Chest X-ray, PA view. Patient: 57 years old, sex F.
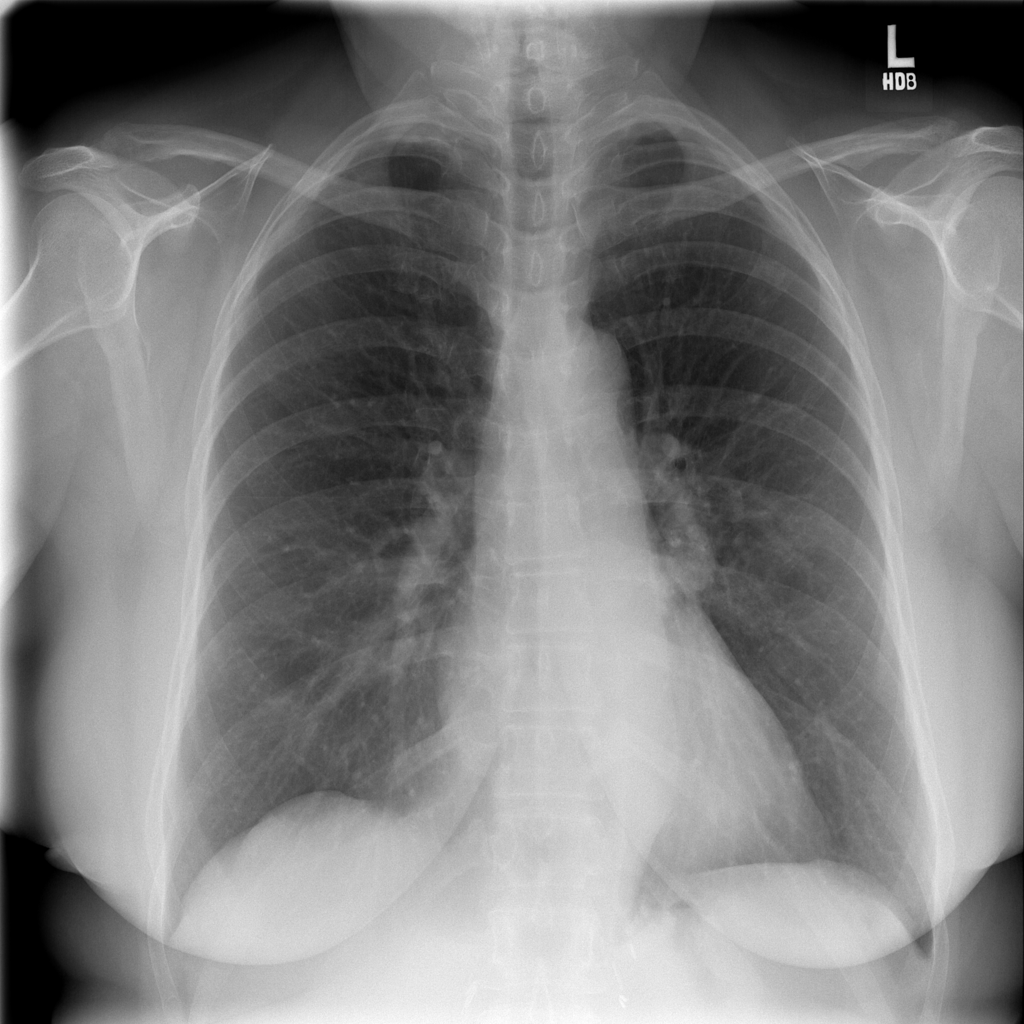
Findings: No Finding